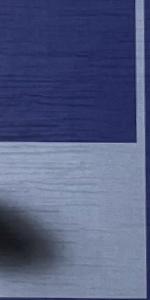
Label: Empty